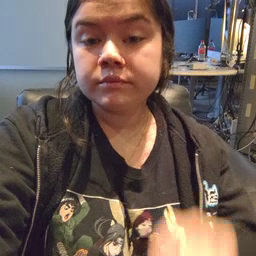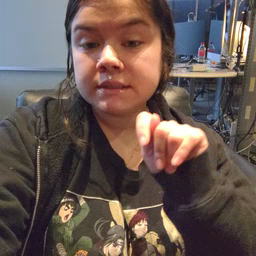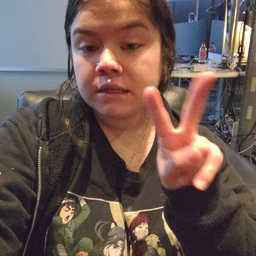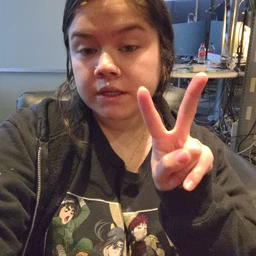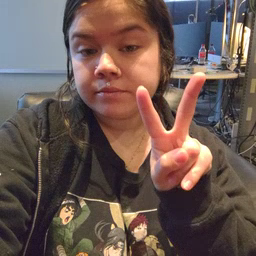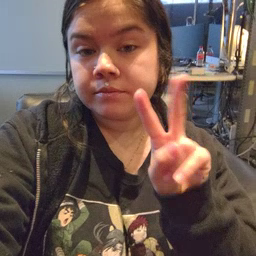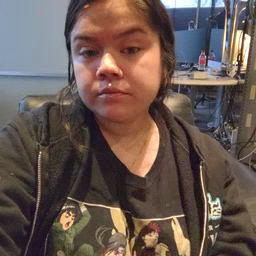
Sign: TV